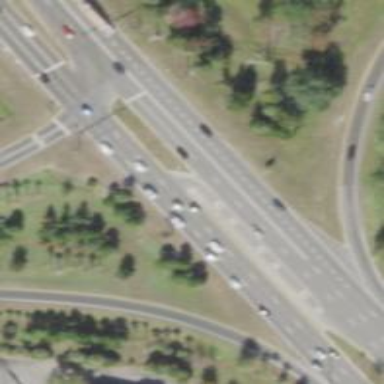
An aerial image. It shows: Trunk link highway.